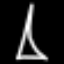
Label: The Eiffel Tower